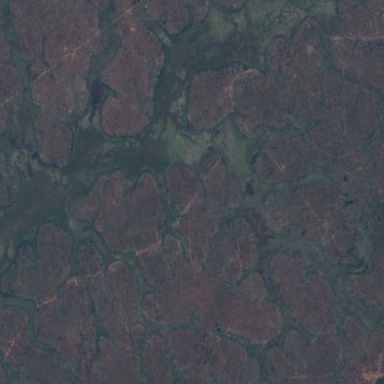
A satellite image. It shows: Marshy wetland area.